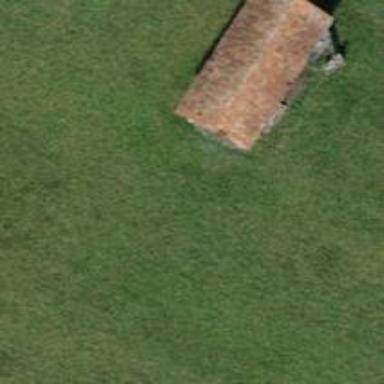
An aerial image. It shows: Shed building.